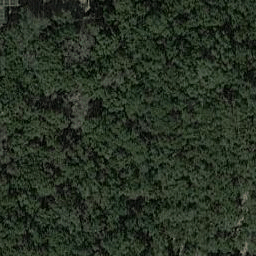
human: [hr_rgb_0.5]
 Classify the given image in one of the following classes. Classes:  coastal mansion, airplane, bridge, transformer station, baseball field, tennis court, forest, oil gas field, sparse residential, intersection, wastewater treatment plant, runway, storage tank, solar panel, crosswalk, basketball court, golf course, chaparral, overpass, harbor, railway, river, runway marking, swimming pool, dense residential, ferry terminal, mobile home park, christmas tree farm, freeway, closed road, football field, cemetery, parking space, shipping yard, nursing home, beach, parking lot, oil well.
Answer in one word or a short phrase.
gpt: forest